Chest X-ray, AP view. Patient: 52 years old, sex M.
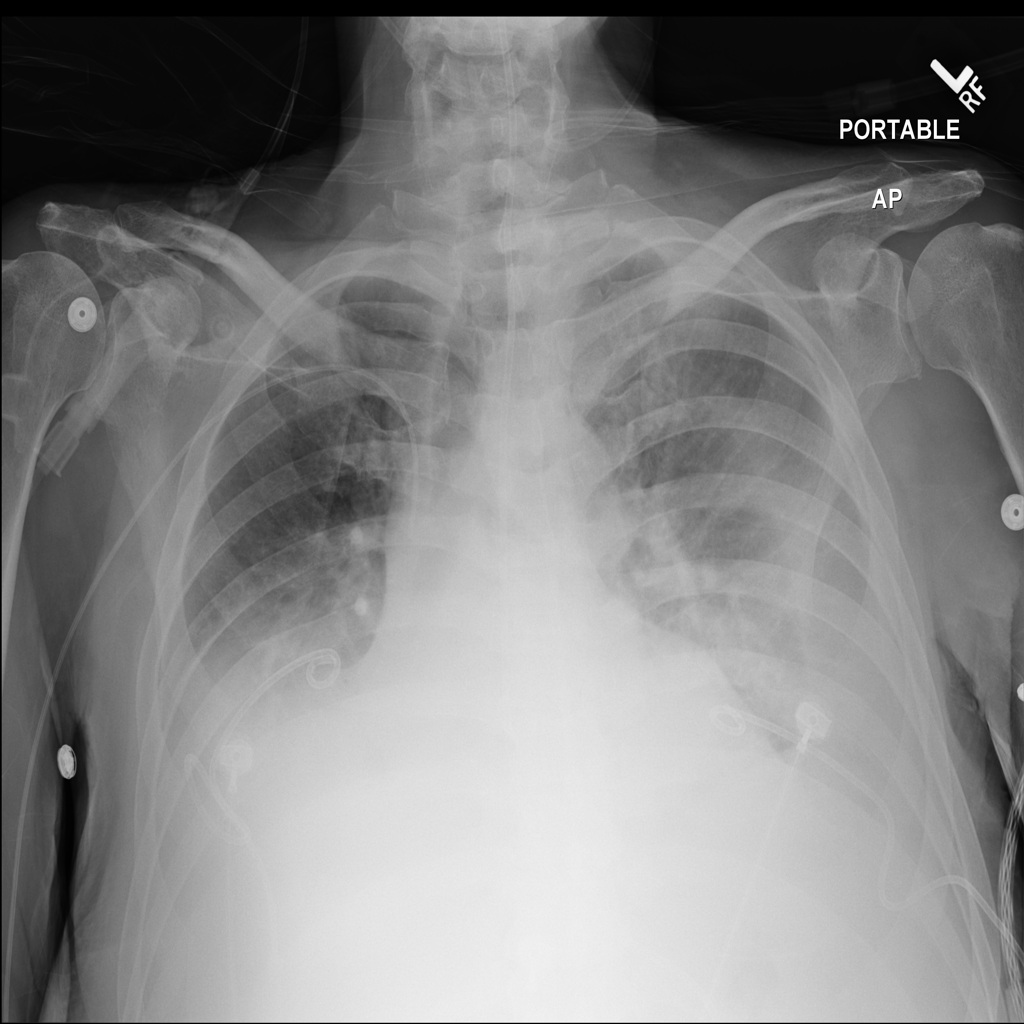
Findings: Effusion